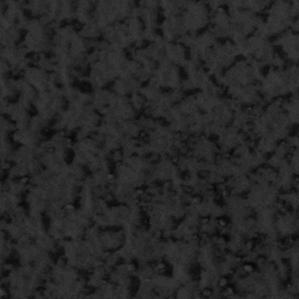
Label: frost